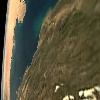
Label: land